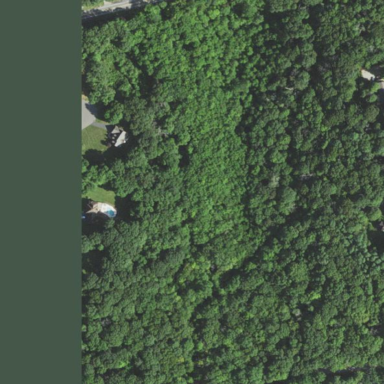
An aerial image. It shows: Nature reserve within woodland area.